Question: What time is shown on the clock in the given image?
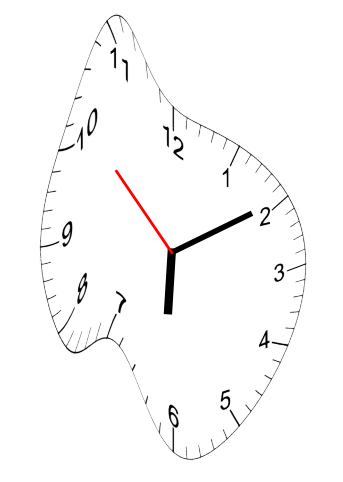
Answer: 06:09:52